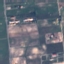
Land use / land cover class: PermanentCrop